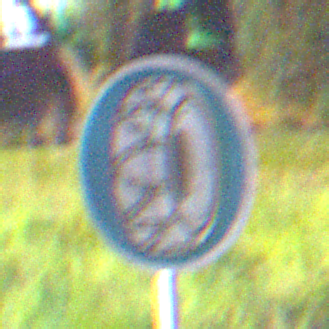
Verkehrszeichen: SchneekettenVorgeschrieben
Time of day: Night
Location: Outdoor (Suburban)
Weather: PartlyCloudy
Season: NotSpecified
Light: Artificial